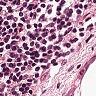
Metastatic tissue present: no